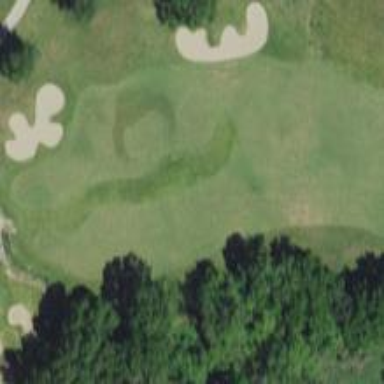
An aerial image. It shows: View of golf hole.